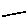
Label: line